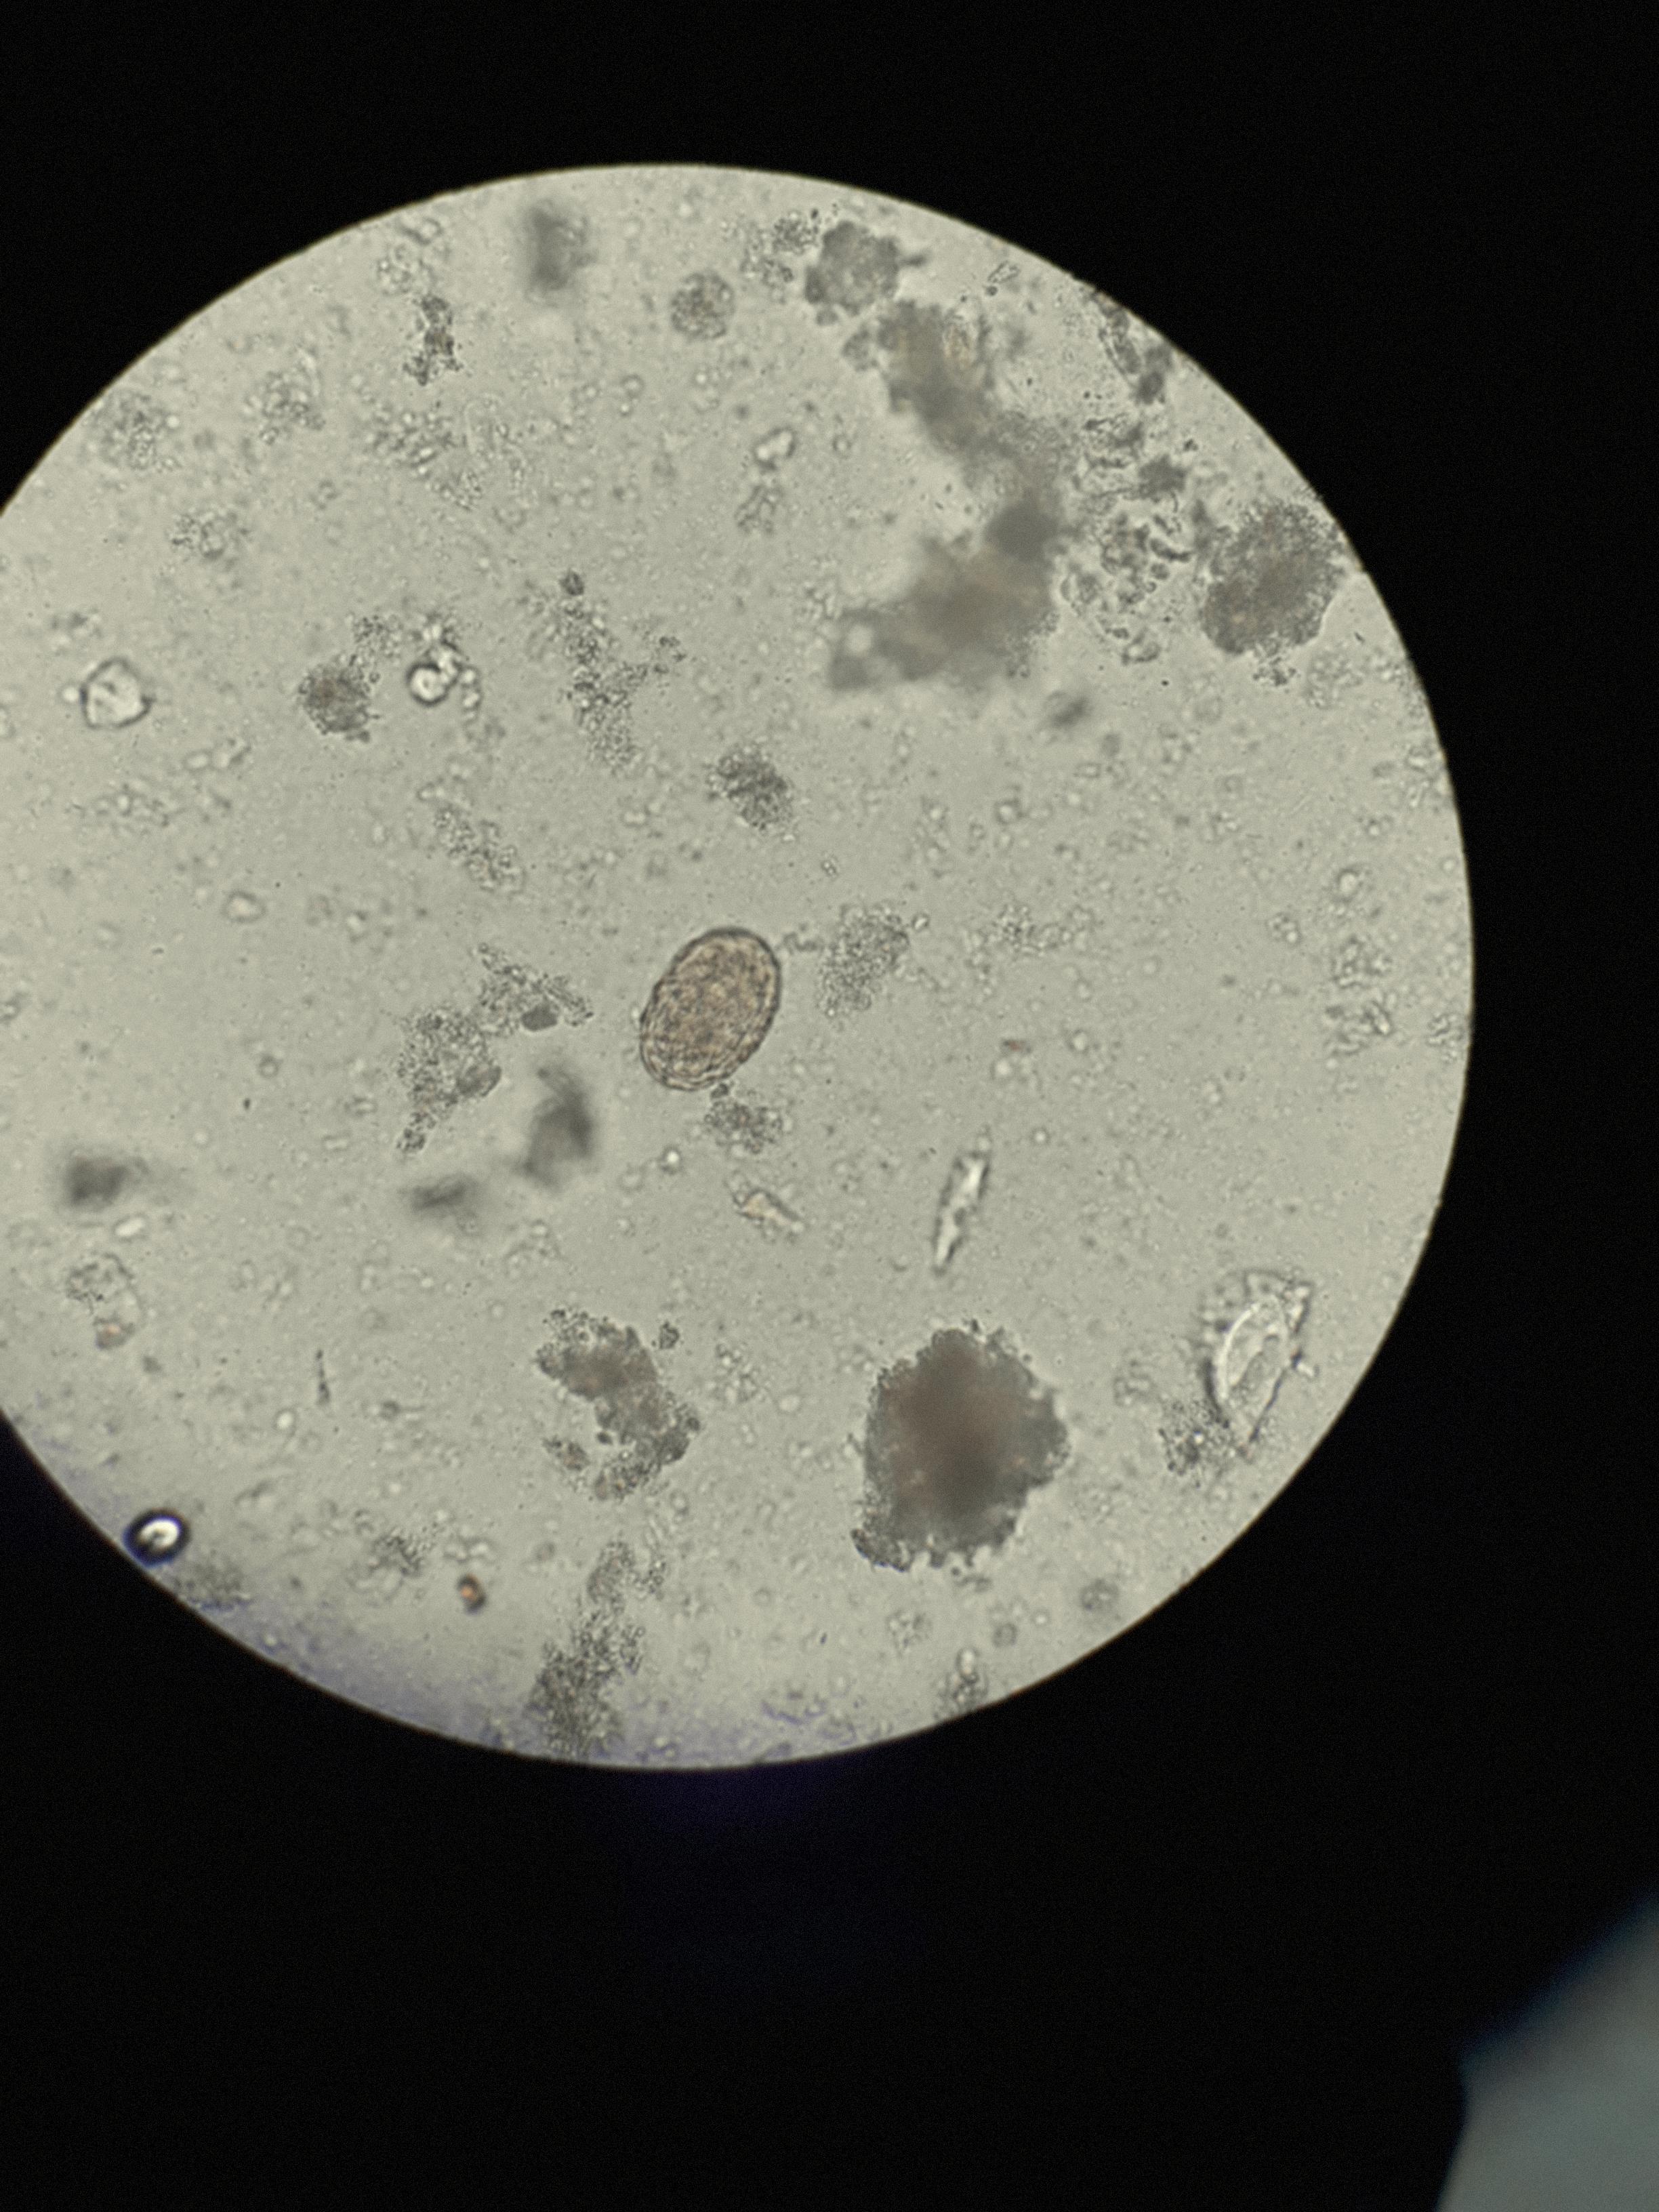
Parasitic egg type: Ascaris lumbricoides